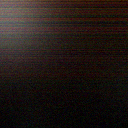
Screen state: off